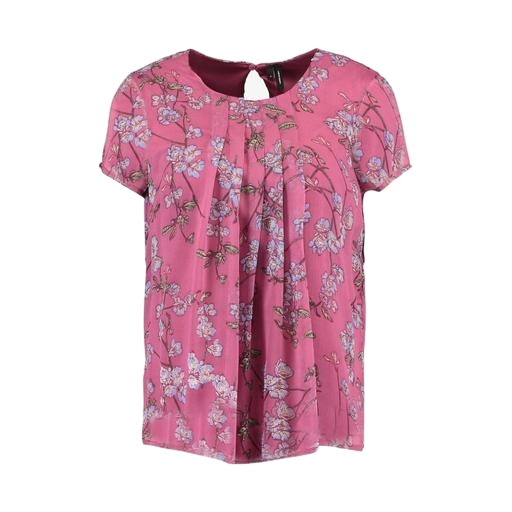
pink printed pleat-neck top only macy, multicolor floral-print t-shirt only macy, pink floral-print blouse, white background